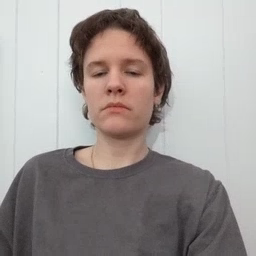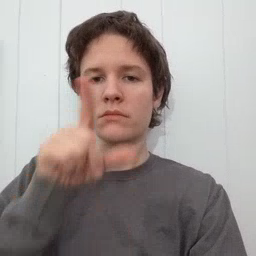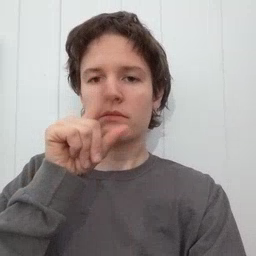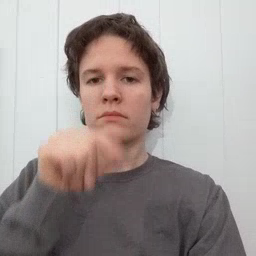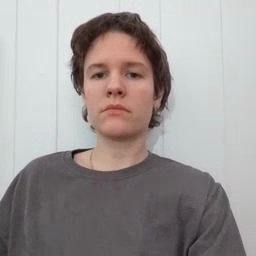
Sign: bird